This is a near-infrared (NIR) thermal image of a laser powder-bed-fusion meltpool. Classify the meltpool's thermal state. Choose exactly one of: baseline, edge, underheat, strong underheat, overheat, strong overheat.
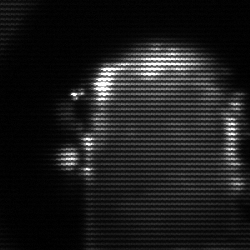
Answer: baseline